Question: I am trying to create a functionality for my oracle apex application using duplicated row. Let's say that i have a
'''
CREATE TABLE vehicles
(
brand VARCHAR2(50),
model VARCHAR2(50),
comment VARCHAR2(50)
);
'''
I first created a PL/SQL procedure that is currently working, which duplicate the row n amount of times, selected by the user. For example, if the user has 5 of the same vehicles, he can enter "5", and the application will insert 5 times the same vehicle, with different primary keys of course.
What I am trying to achieve, is to give the possiblity for the user to add a custom comment on every row. For example, he would have 5 of the same cars, with different comment on each one.
Here's the code of my procedure when the user is inserting the cars :
'''
FOR i IN 1..:P27_NUMBER_VEHICLES -- this represents the numbers of cars the users want to insert
LOOP
INSERT INTO vehicles(brand, model)
VALUES(:P27_BRAND, :P27_MODEL);
END LOOP;
END;
'''
This creates 5 of the same vehicles, but i want the user to be able to add 5 different comments on each vehicle, here's <URL>, the comment field appears dynamically based on the numbers that the user want to insert

I've now tried to update my procedure with the comment, i tried to give a name that could be dynamically changed by the procedure, I named it :P27_COMMENT_0 / 1 / 2 / 3 / 4 / 5. So i tried to add :P27_COMMENT_ || i (the index of the loop) to try to browse the differents fields automatically, here's the code :
'''
BEGIN
FOR i IN 1..:P27_NUMBER_VEHICLES
LOOP
INSERT INTO vehicles(brand, model, comment)
VALUES(:P27_BRAND, :P27_MODEL, :P27_COMM_ || i);
END LOOP;
END;
'''
This unfortunately doesn't work.
I hope you guys could have a solution for me. To summarize everything, I am trying to duplicate a row witha loop, but still being able to add a custom entry for each one on a specific column.
Do not hesitate to ask for more details, as I may have forgot some important things.
Thank you in advance,
Thomas
Here's how it is showing, I can't write anything on it :
<URL>
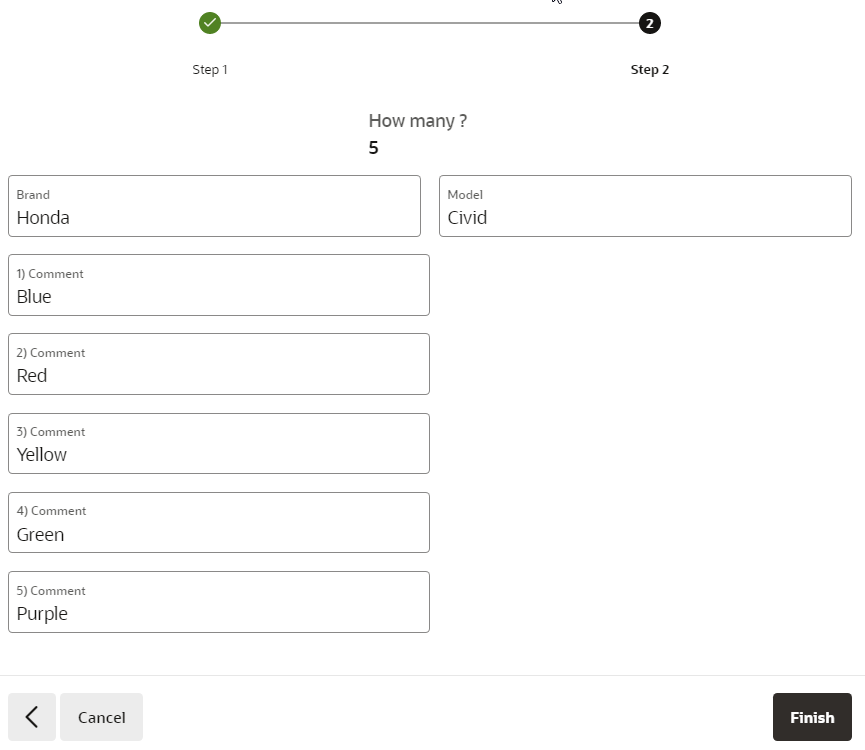
Answer: In my opinion is easier to use APEX_ITEM, as follow:
1. Add an Interactive Report region or sub region after your items.
2. Set the IR SQL query as:
'''
SELECT
APEX_ITEM.TEXT(
p_idx => 1,
p_attributes=> 'placeholder="Comment '|| LEVEL ||'"') AS Name
FROM dual
CONNECT BY LEVEL <= TO_NUMBER (:P16_NUM)
;
'''
':P16_NUM' is an item which holds the number of items to display. Do not forget to add it in in the Source section of the IR.
1. Add a submit button.
2. In Processing create a new process an iterate through the items as:
'''
BEGIN
apex_debug.enable;
for i in apex_application.g_f01.FIRST..apex_application.g_f01.LAST loop
apex_debug.info('####### Comment '||i||' '||apex_application.g_f01(i));
end loop;
END;
'''
1. Finally your INSERT:
'''
INSERT INTO vehicles(brand, model, comment)
VALUES(:P27_BRAND, :P27_MODEL, apex_application.g_f01(i));
'''
1. When you check that everything works fine, change the process code:
'''
BEGIN
for i in apex_application.g_f01.FIRST..apex_application.g_f01.LAST loop
INSERT INTO vehicles(brand, model, comment)
VALUES(:P27_BRAND, :P27_MODEL, apex_application.g_f01(i));
end loop;
END;
'''
1. Select the column where the inputs are, on the right find the Security section and disable Escape special characters.
<URL>